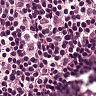
Metastatic tissue present: no